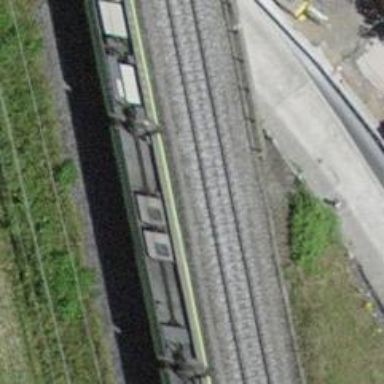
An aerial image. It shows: Single-track railway bridge with contact lines for electrification.